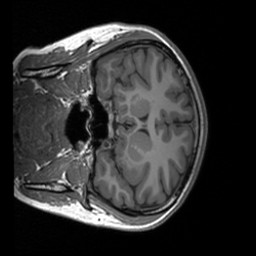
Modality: T1w
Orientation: coronal
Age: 18
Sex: female
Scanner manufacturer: siemens
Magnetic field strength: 3 T
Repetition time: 1.9 s
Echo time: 0.00226 s